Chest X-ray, AP view. Patient: 9 years old, sex M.
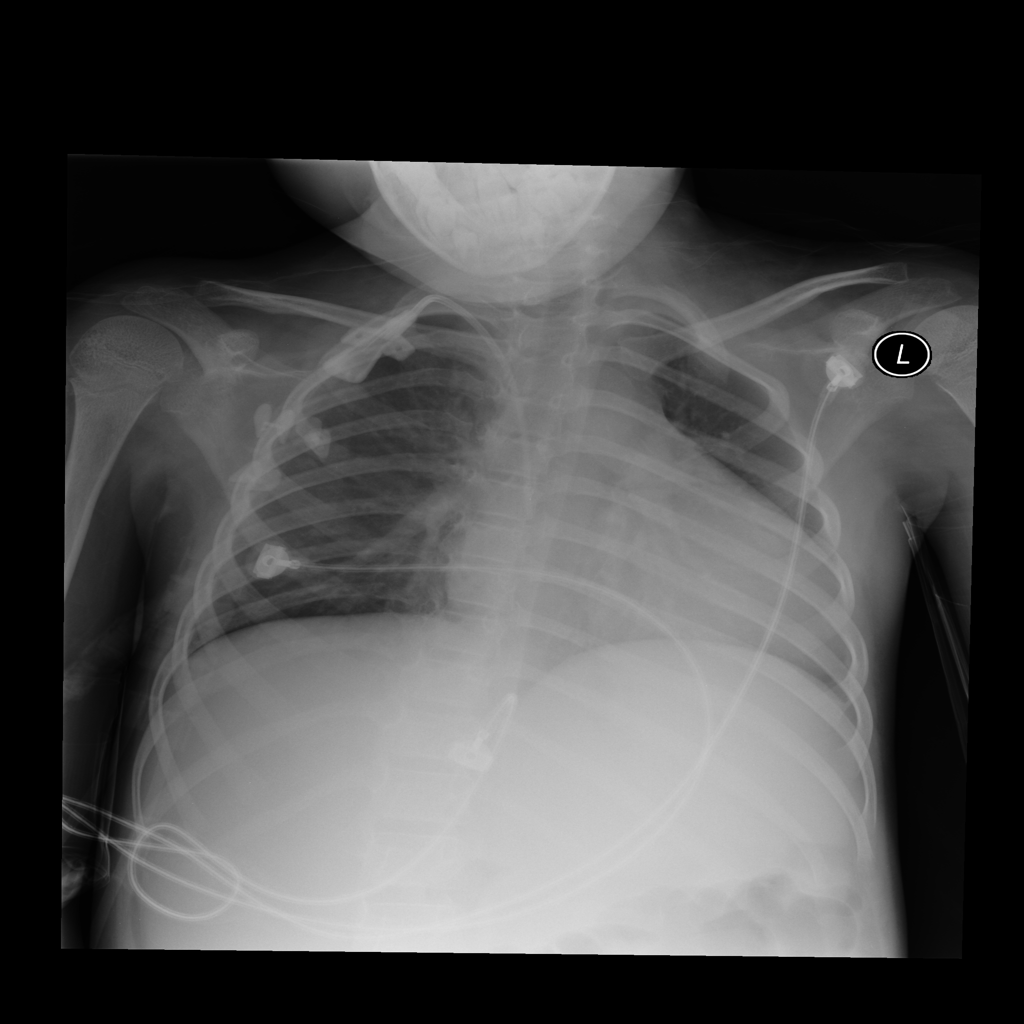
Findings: Infiltration